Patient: sex M, age 60
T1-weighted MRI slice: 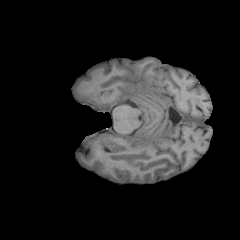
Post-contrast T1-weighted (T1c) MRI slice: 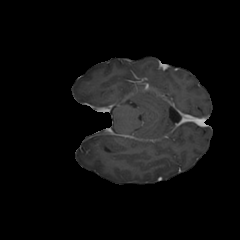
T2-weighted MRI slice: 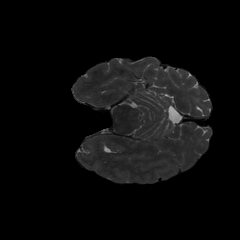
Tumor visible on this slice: no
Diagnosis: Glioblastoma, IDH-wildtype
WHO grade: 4